Question:
I have a view that contains a mapview and a tableview, similar to how to the facebook nearby places screen looks in the facebook app looks.
I put the screen together using interface builder. I have outlets to the tableview and map. And, I set the UIViewController that controls the main view to be the delegate for both the mapview and table view. Everything works perfectly.
However, this main UIViewController is now pretty messy because it has to respond to methods on behalf of it's own view, the mkmapview and the uitableview. However, data is somewhat shared between the map and the table view.
I am wondering if this is where UIViewController containment comes in? Or, if I should should just make custom objects to act as delegates for those two views. I am looking for the correct design pattern to use in modern iOS. A few years ago just mashing it all into the same controller would be the way to go. Maybe it still is the way to go.
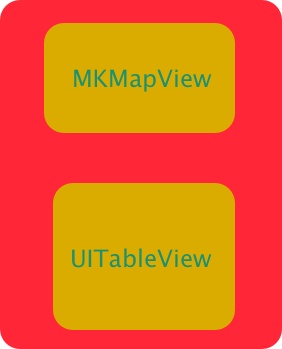
Answer: Both your ideas are good thoughts, but...
Controller containment is typically used for more navigation related purposes, like a UINavigationController.
Custom objects that do some of the delegate/datasource work, that's a good thought too, but a little clumsy to the extent that they share data with the view controller and each other. This might be a good solution especially if other view controllers will need the same delegate/datasource behavior.
A third alternative, and probably the best of the three, is to create class extensions of the view controller (<URL>. These can be thought of as parts of your class in different files.